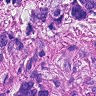
Metastatic tissue present: yes